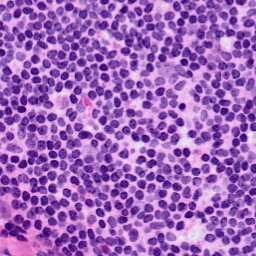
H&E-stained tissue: LymphNode